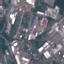
Land use / land cover class: Industrial